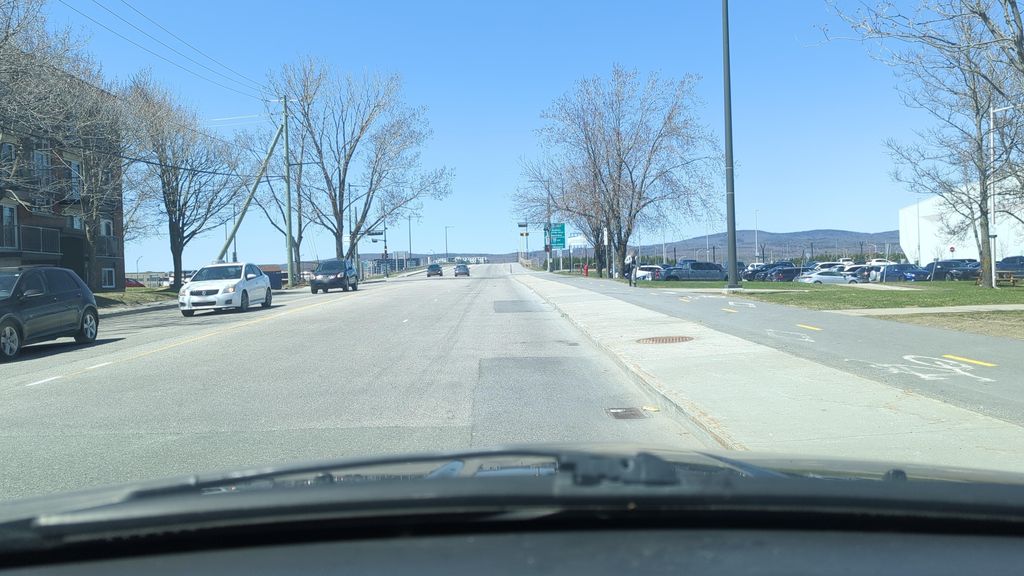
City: quebec_city